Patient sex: F
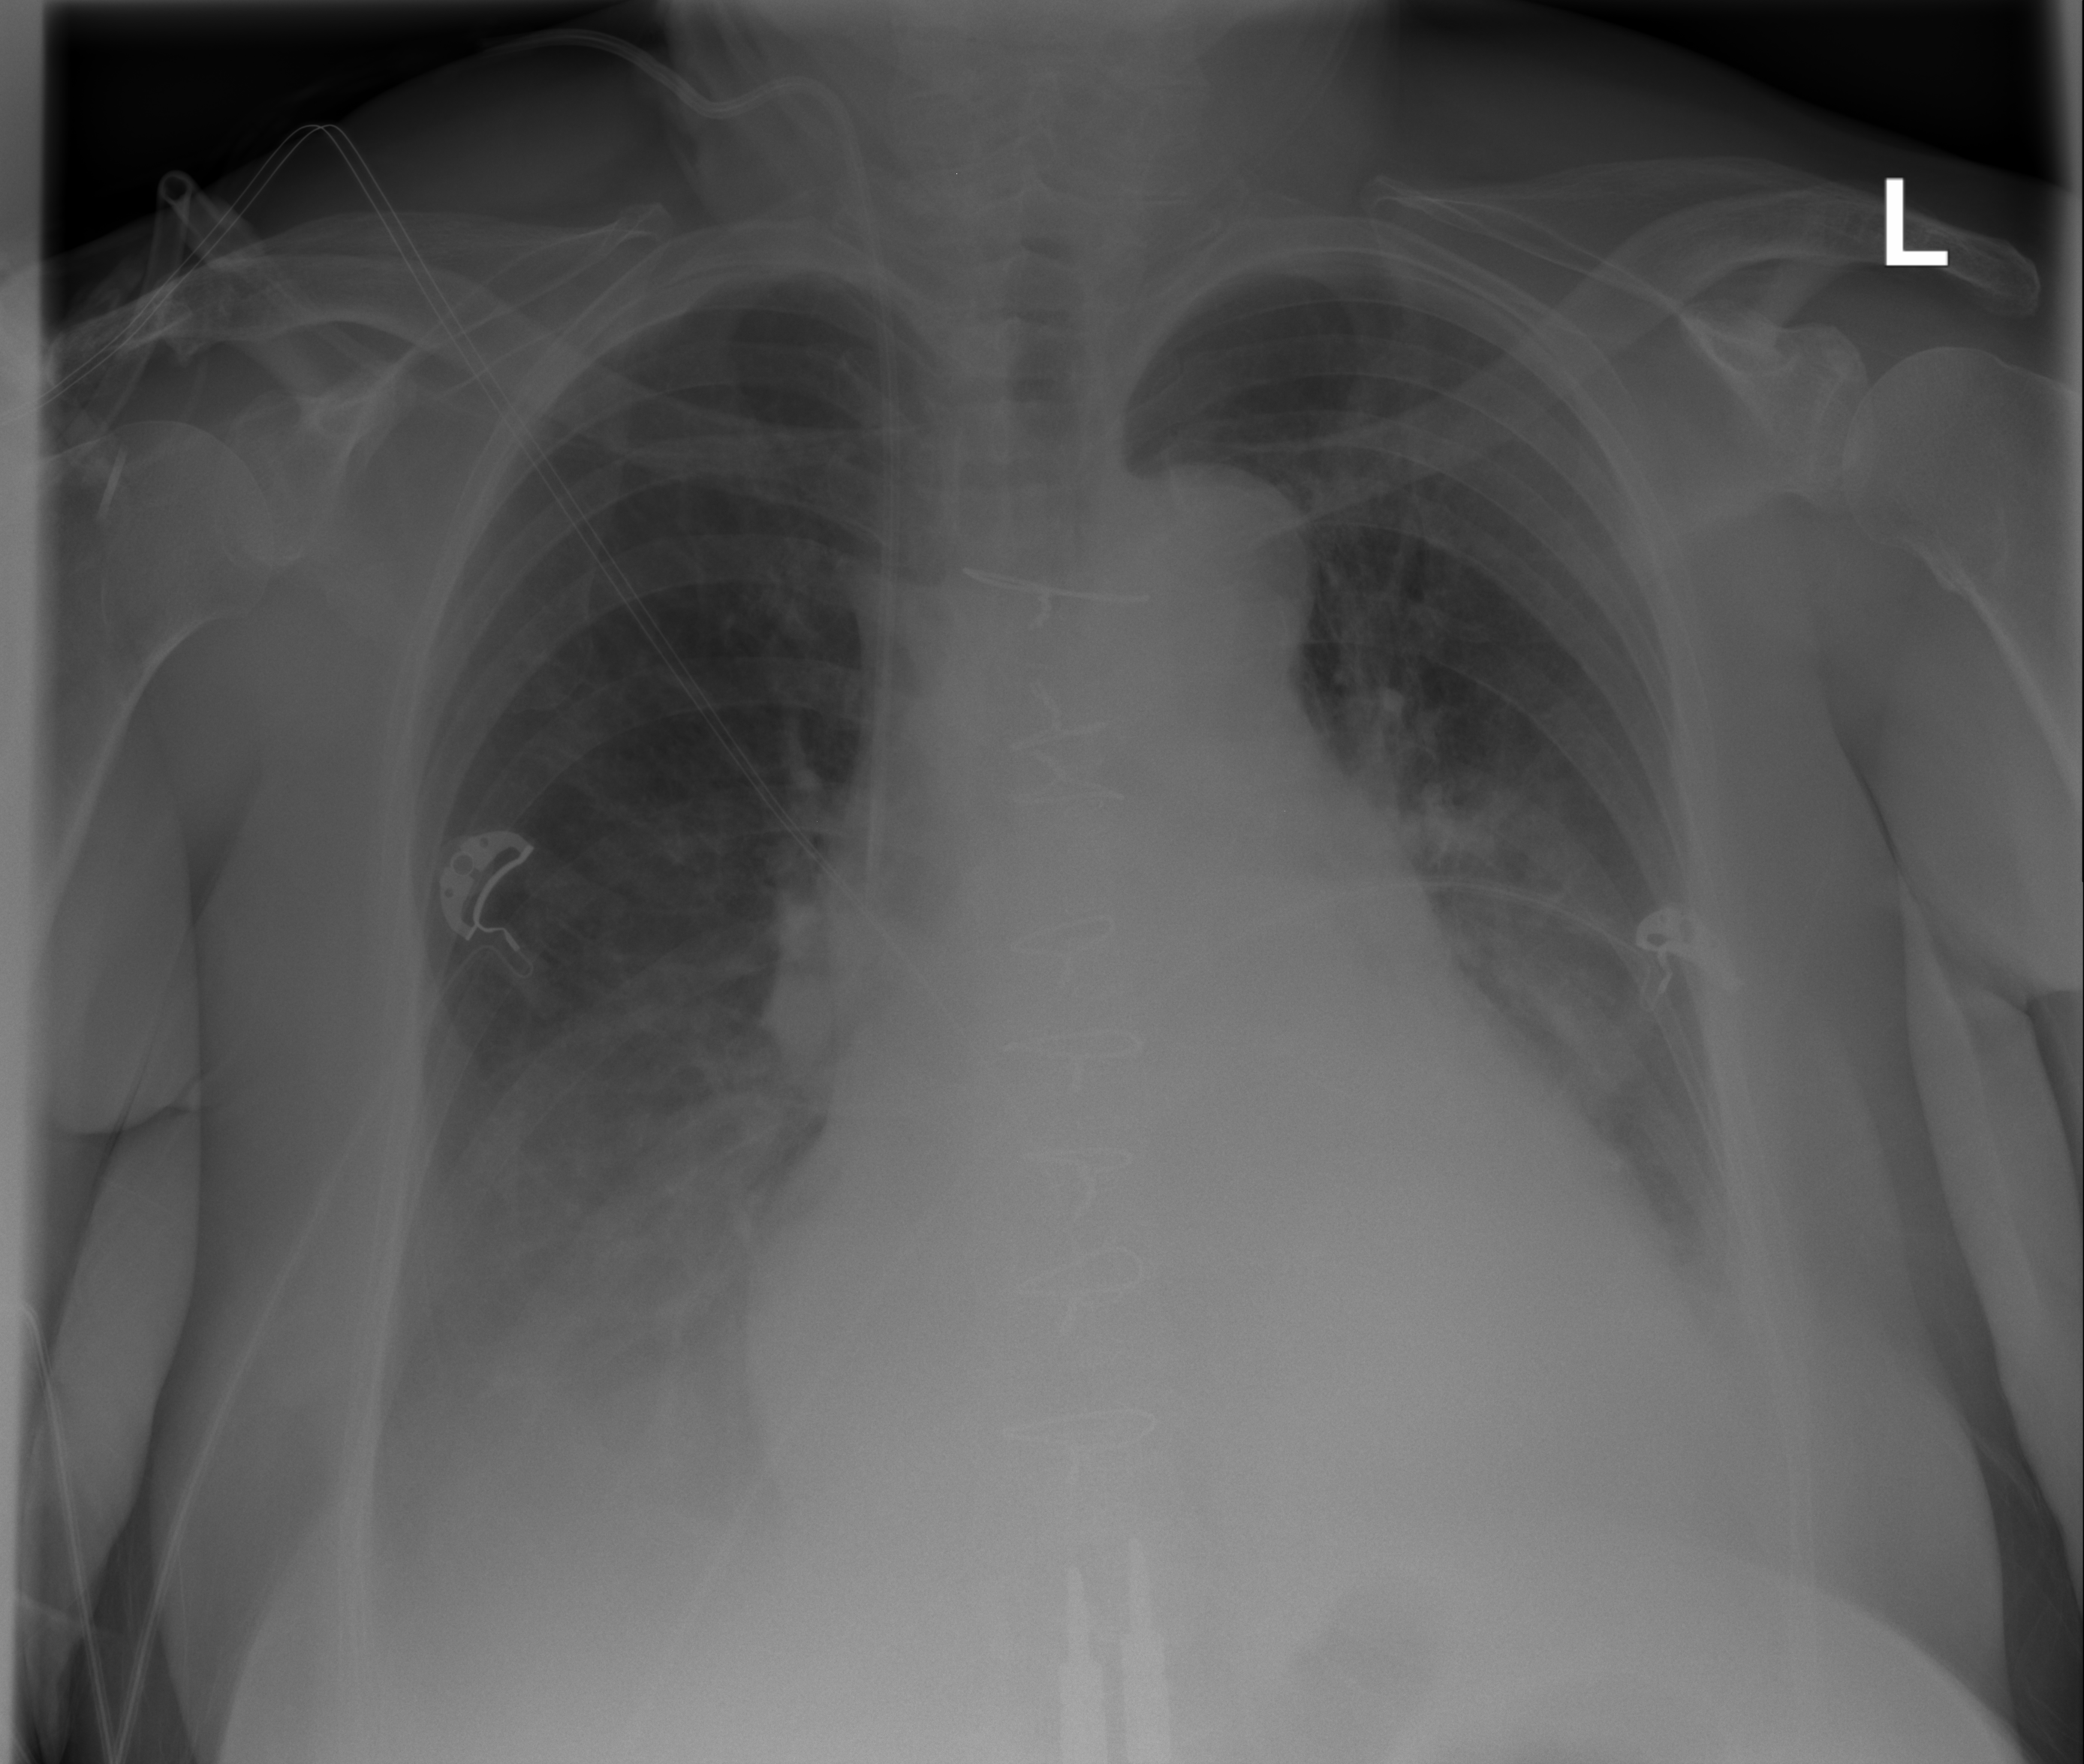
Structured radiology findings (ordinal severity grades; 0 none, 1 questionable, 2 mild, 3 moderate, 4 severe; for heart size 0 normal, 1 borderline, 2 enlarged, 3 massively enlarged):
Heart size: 2
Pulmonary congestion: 0
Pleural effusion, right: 2
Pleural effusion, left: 2
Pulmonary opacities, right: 0
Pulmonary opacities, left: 0
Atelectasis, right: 2
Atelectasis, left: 2